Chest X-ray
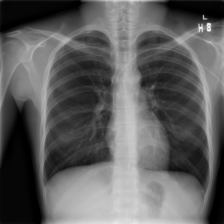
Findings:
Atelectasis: negative
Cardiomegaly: negative
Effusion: negative
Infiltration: negative
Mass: negative
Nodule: negative
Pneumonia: negative
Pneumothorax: negative
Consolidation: negative
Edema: negative
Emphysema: negative
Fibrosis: negative
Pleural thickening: negative
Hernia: negative